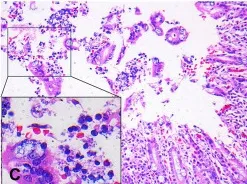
Representative photomicrographs of the hematoxylin and eosin (H&E) staining. (C) Intestines characterized by epithelial erosion, hemorrhages, detachement of epithelium and infiltration of the macrophages, lymphocytes, and neutrophils. 200x magnification, Inset: 800x magnification.
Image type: pathology (h&e)